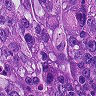
Metastatic tissue present: yes